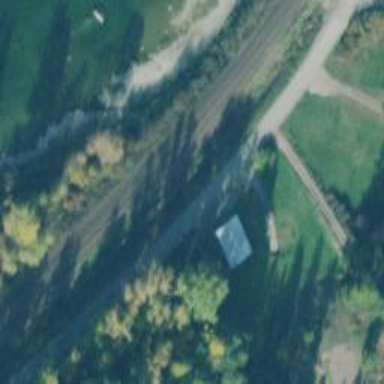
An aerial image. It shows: Railway track.